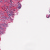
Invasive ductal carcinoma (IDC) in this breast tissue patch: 0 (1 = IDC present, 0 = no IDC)